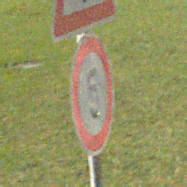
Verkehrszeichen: Geschwindigkeit5
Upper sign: Gefahrenstelle
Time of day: Night
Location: Outdoor (Nature)
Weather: Clear
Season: NotSpecified
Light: Natural